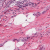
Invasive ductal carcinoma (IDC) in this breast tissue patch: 0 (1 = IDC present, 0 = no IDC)